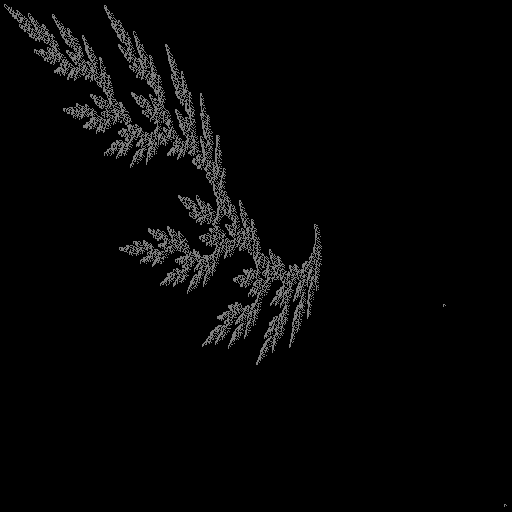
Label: cedarleaf